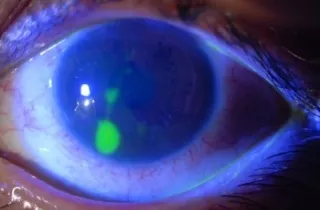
(C,D): Significant reduction in the size of the epithelial defect, at the end of the second week.
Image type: pathology (fish)